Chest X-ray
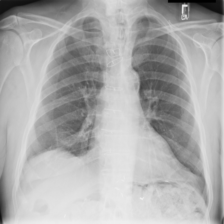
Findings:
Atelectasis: negative
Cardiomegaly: negative
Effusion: negative
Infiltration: negative
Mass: negative
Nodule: negative
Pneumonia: negative
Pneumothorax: negative
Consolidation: negative
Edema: negative
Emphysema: negative
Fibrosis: negative
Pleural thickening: negative
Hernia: negative